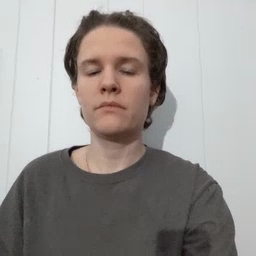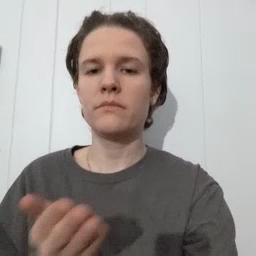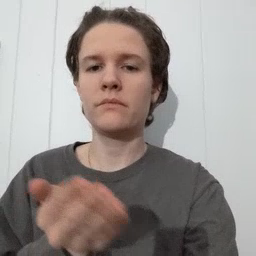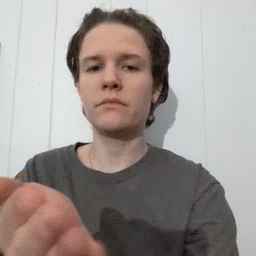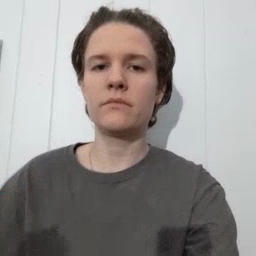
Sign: boat